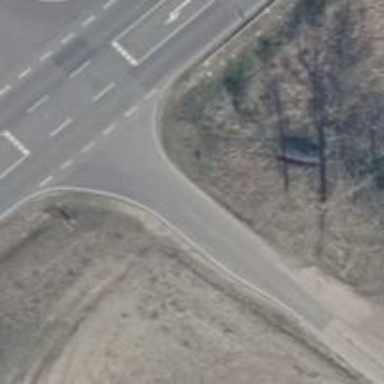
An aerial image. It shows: Unclassified road with asphalt surface.